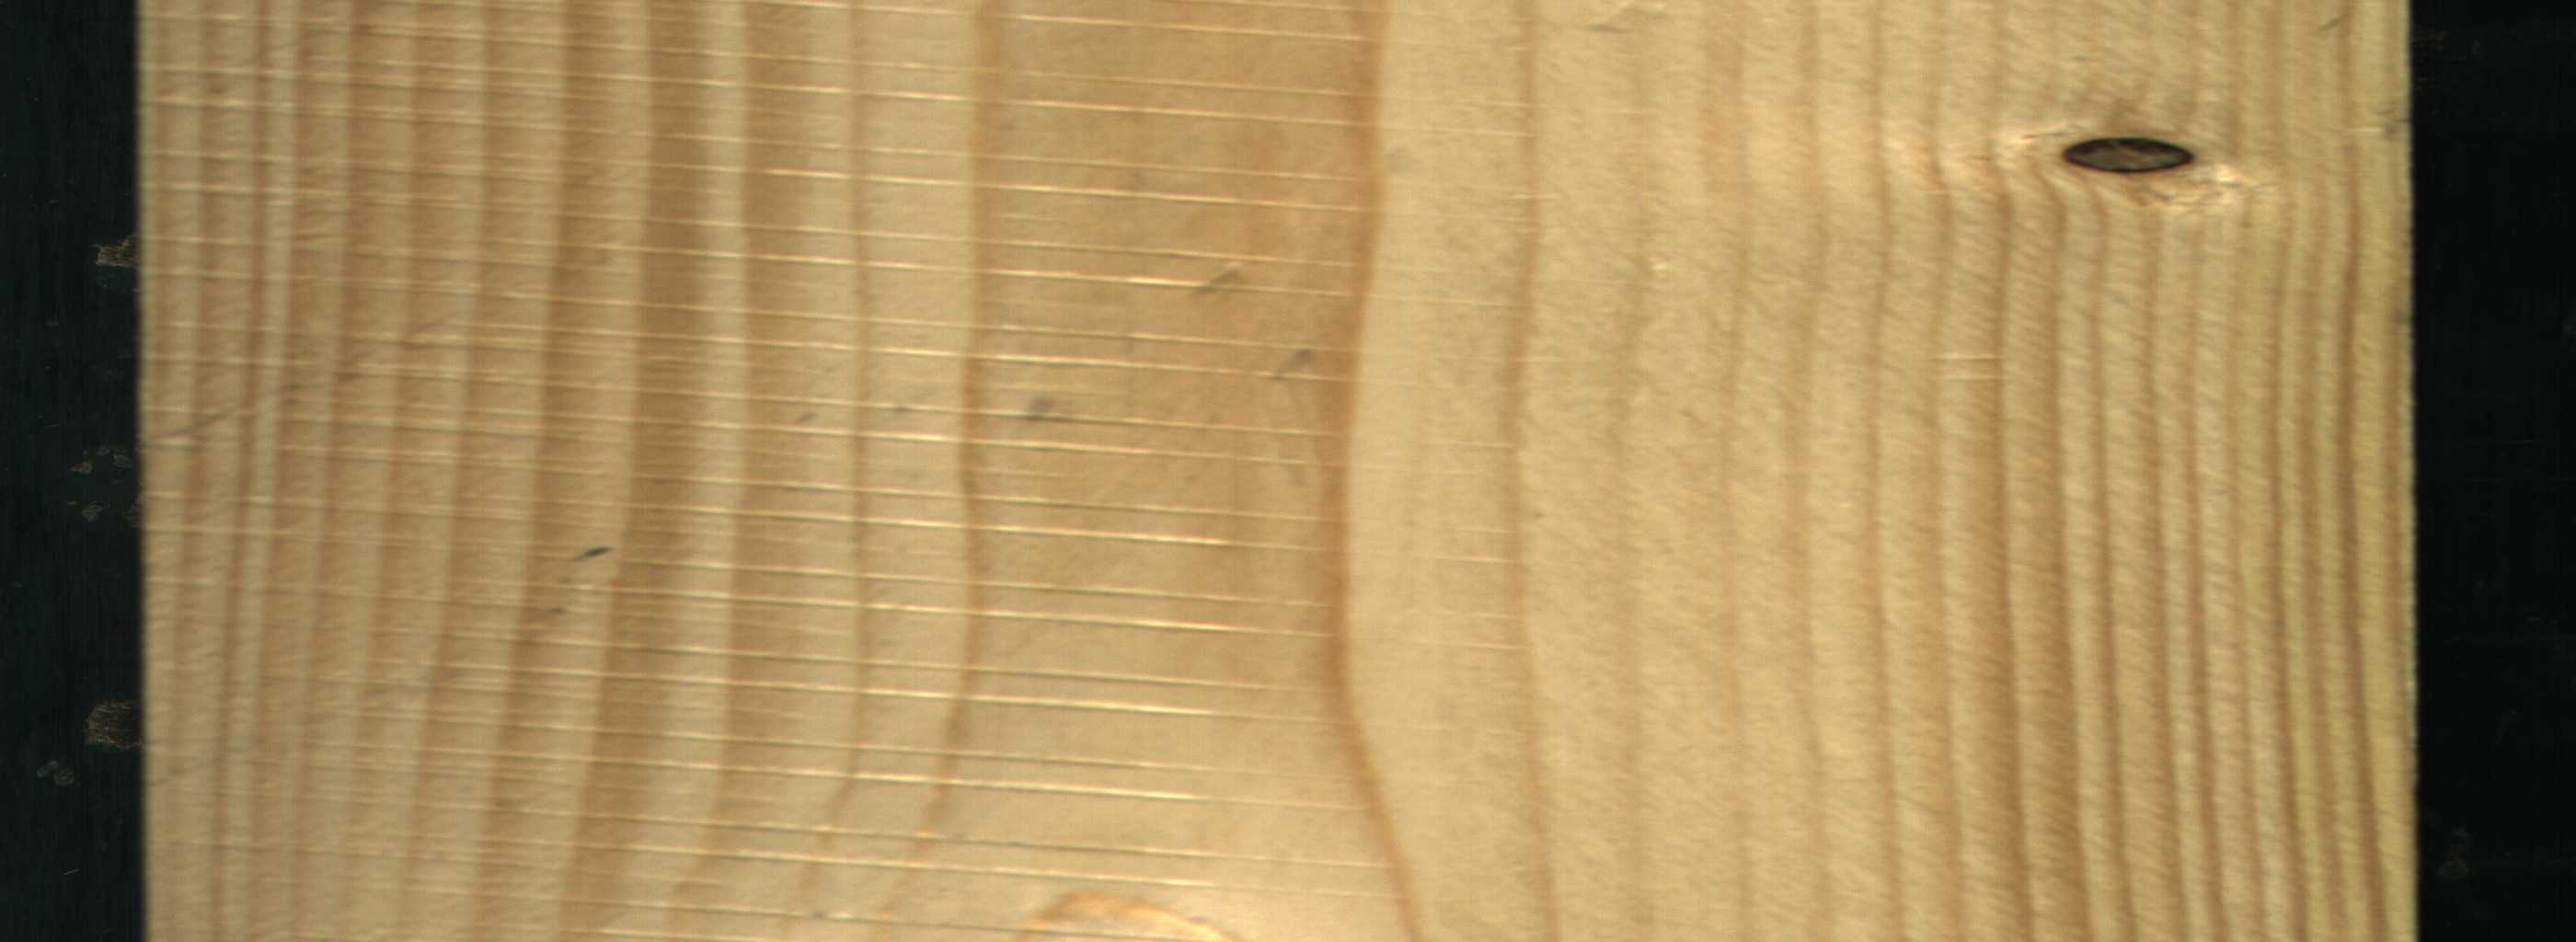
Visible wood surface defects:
Dead_Knot